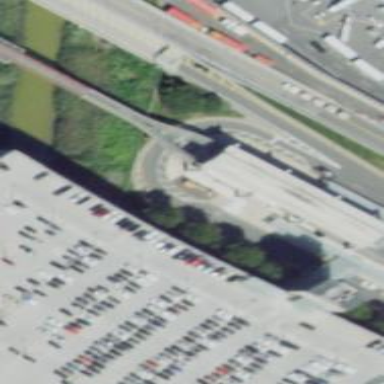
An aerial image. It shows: Train station building.